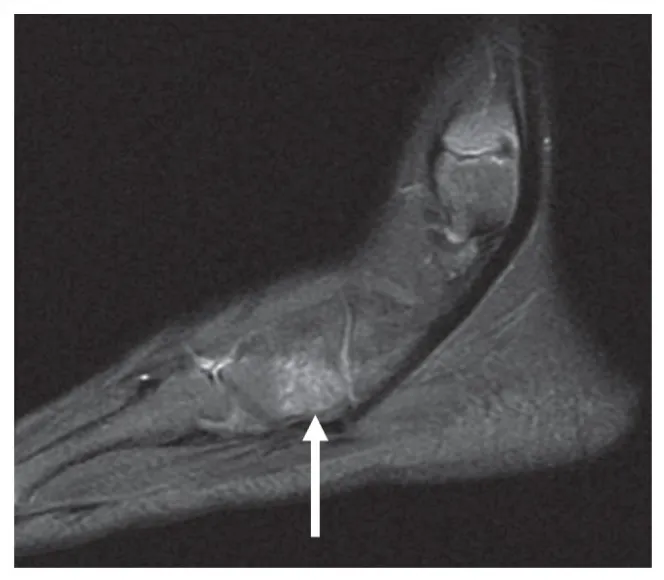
Cuboid contusion. Sagittal fast spin echo T2-weighted image (Repetition Time [TR]/Echo Time [TE] 3500/73 ms) of the lateral aspect of the foot shows focal oedema-like signal within the cuboid. No fracture line was evident. The finding presumably accounted for the patient's lateral foot pain at presentation.
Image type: radiology (mri)